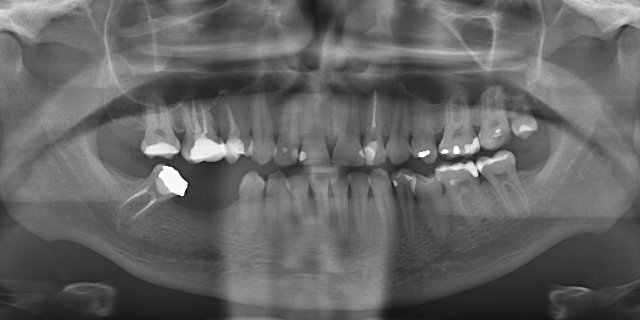
adult